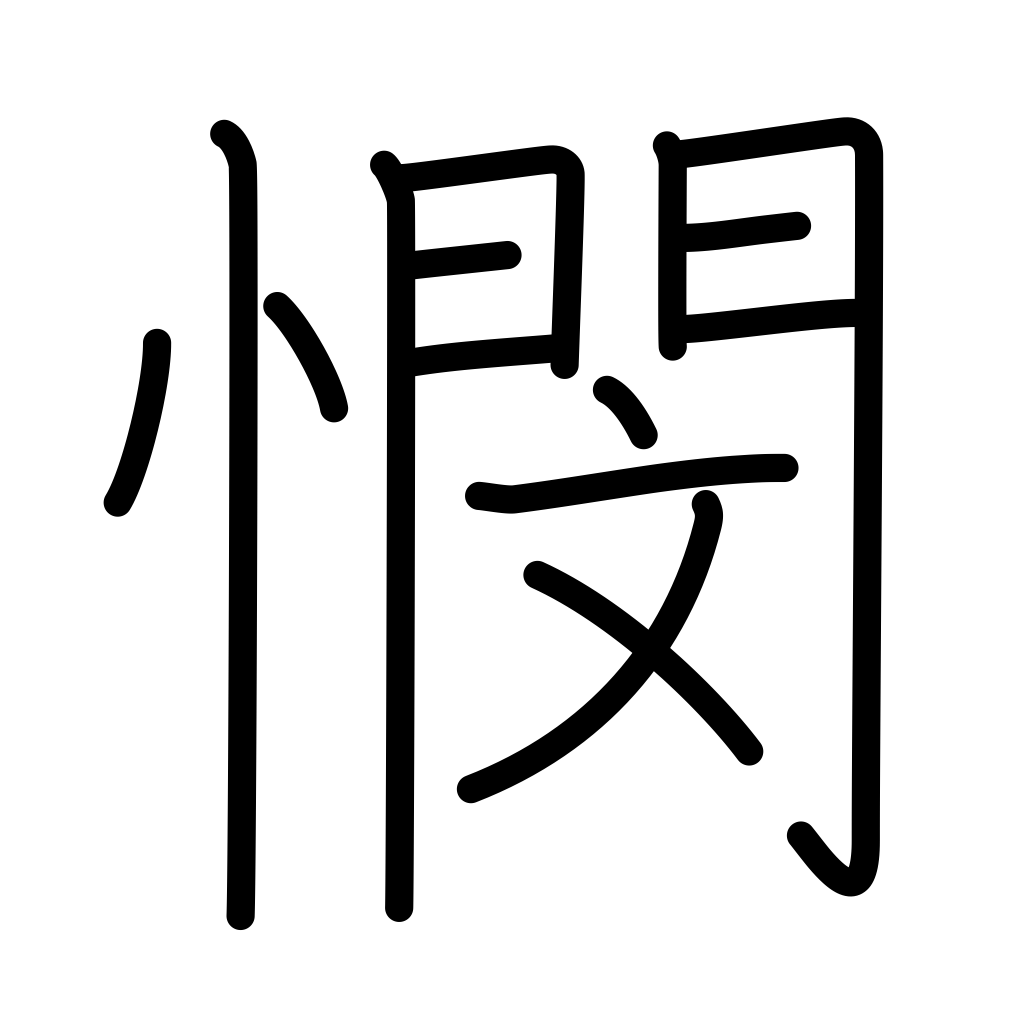
Meaning: anxiety, mercy